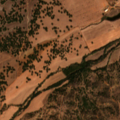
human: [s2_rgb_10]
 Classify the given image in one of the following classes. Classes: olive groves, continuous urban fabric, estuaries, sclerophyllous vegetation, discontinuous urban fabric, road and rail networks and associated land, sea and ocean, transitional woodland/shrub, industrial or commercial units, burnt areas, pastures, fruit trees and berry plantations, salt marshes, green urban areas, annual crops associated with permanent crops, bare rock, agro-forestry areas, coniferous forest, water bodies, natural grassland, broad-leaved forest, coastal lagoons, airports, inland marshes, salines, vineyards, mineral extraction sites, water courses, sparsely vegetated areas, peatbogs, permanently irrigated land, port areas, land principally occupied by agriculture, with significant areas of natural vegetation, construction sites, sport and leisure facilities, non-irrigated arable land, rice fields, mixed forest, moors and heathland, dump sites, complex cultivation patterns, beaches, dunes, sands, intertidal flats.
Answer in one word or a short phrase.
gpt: permanently irrigated land, olive groves, agro-forestry areas, broad-leaved forest